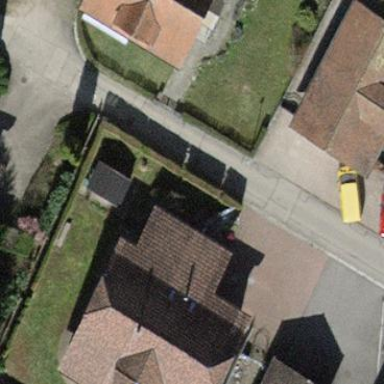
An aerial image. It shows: Detached building with hipped roof shape.